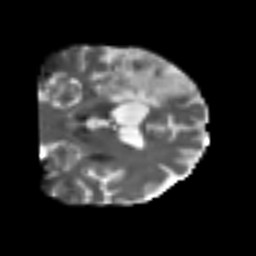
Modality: T2w
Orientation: coronal
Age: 64
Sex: male
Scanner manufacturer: siemens
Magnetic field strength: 3 T
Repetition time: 4.999 s
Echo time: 0.07946 s